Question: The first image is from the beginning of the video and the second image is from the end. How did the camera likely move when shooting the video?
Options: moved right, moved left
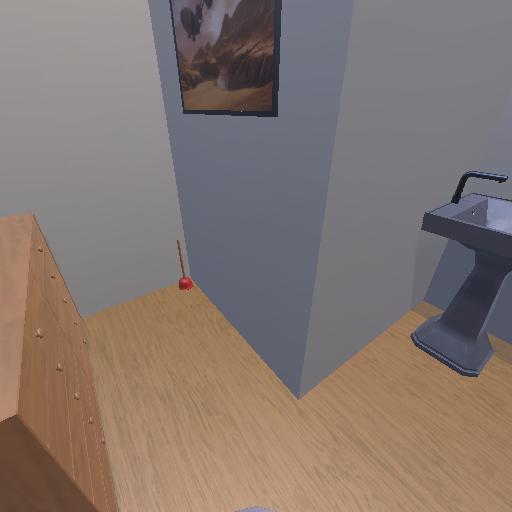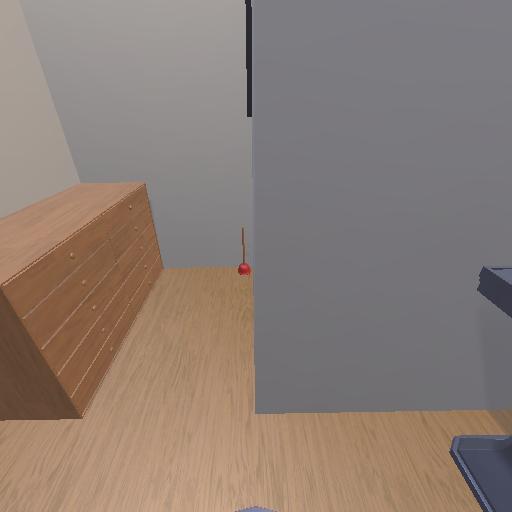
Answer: moved right